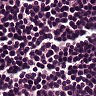
Metastatic tissue present: no